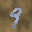
Label: 9